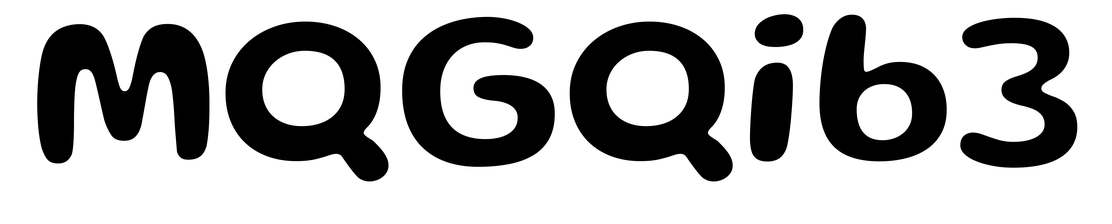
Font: Gluten_Medium